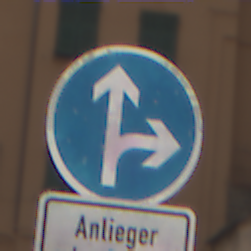
Verkehrszeichen: VorgeschriebeneFahrtrichtungGeradeausOderRechts
Zusatzzeichen unten: PersonengruppenFrei2
Umgebung: Outdoor, Urban
Tageszeit: Midday
Wetter: Overcast
Licht: Natural
Jahreszeit: NotSpecified
Kontrast: LowContrast